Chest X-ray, PA view. Patient: 41 years old, sex F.
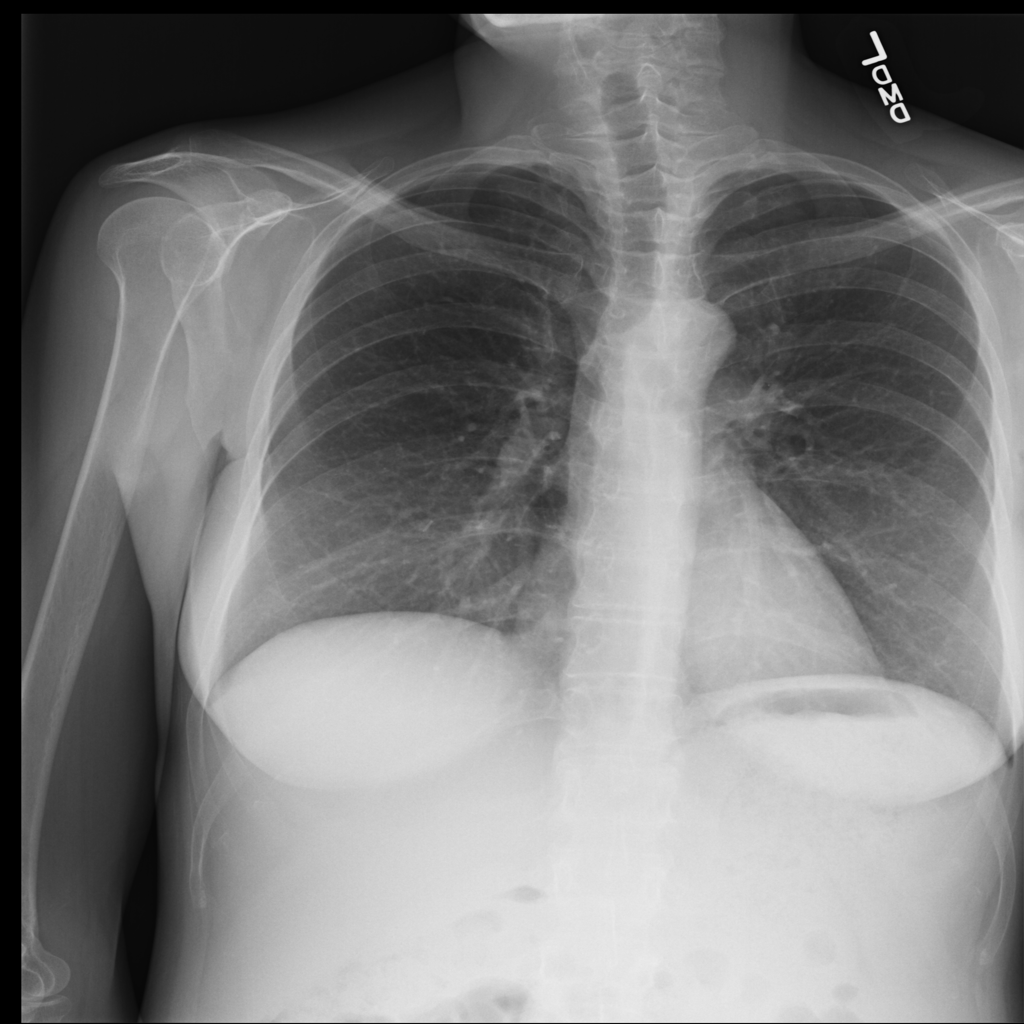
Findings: No Finding